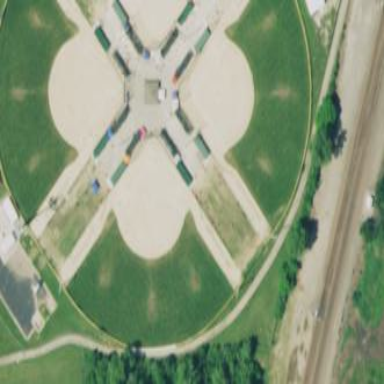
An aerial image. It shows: Softball pitch for baseball enthusiasts.